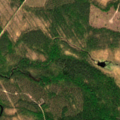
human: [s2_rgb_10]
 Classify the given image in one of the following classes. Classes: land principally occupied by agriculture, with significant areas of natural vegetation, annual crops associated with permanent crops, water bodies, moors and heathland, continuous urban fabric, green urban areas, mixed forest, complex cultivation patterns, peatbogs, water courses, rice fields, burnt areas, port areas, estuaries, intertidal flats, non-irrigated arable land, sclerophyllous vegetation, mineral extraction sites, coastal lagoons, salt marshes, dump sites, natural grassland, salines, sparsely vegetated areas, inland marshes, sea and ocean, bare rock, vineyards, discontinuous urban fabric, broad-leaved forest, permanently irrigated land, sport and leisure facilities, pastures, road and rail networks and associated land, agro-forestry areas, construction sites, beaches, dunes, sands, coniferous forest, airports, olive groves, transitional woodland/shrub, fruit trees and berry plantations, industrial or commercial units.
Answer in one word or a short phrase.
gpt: coniferous forest